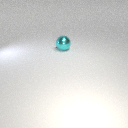
large cyan metal sphere